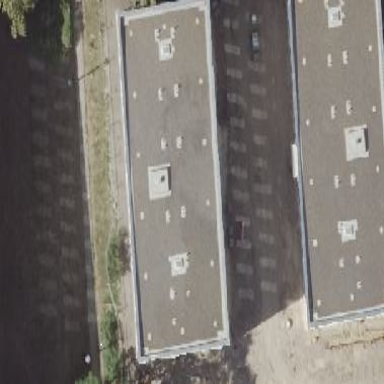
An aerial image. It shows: Flat-roofed apartment building.